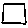
Label: square